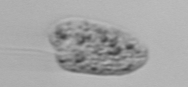
Label: Amoeba